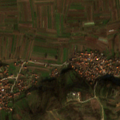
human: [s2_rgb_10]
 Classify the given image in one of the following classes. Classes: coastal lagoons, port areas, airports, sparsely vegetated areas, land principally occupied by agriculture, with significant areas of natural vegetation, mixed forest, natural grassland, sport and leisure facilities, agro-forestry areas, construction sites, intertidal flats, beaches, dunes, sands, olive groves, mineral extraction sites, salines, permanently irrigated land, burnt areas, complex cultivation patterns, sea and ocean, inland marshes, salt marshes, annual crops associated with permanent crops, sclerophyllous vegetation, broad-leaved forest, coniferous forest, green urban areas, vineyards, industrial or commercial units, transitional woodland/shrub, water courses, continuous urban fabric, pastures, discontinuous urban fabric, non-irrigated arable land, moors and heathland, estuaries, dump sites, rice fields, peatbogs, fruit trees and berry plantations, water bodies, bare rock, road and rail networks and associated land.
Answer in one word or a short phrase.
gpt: discontinuous urban fabric, non-irrigated arable land, complex cultivation patterns, land principally occupied by agriculture, with significant areas of natural vegetation